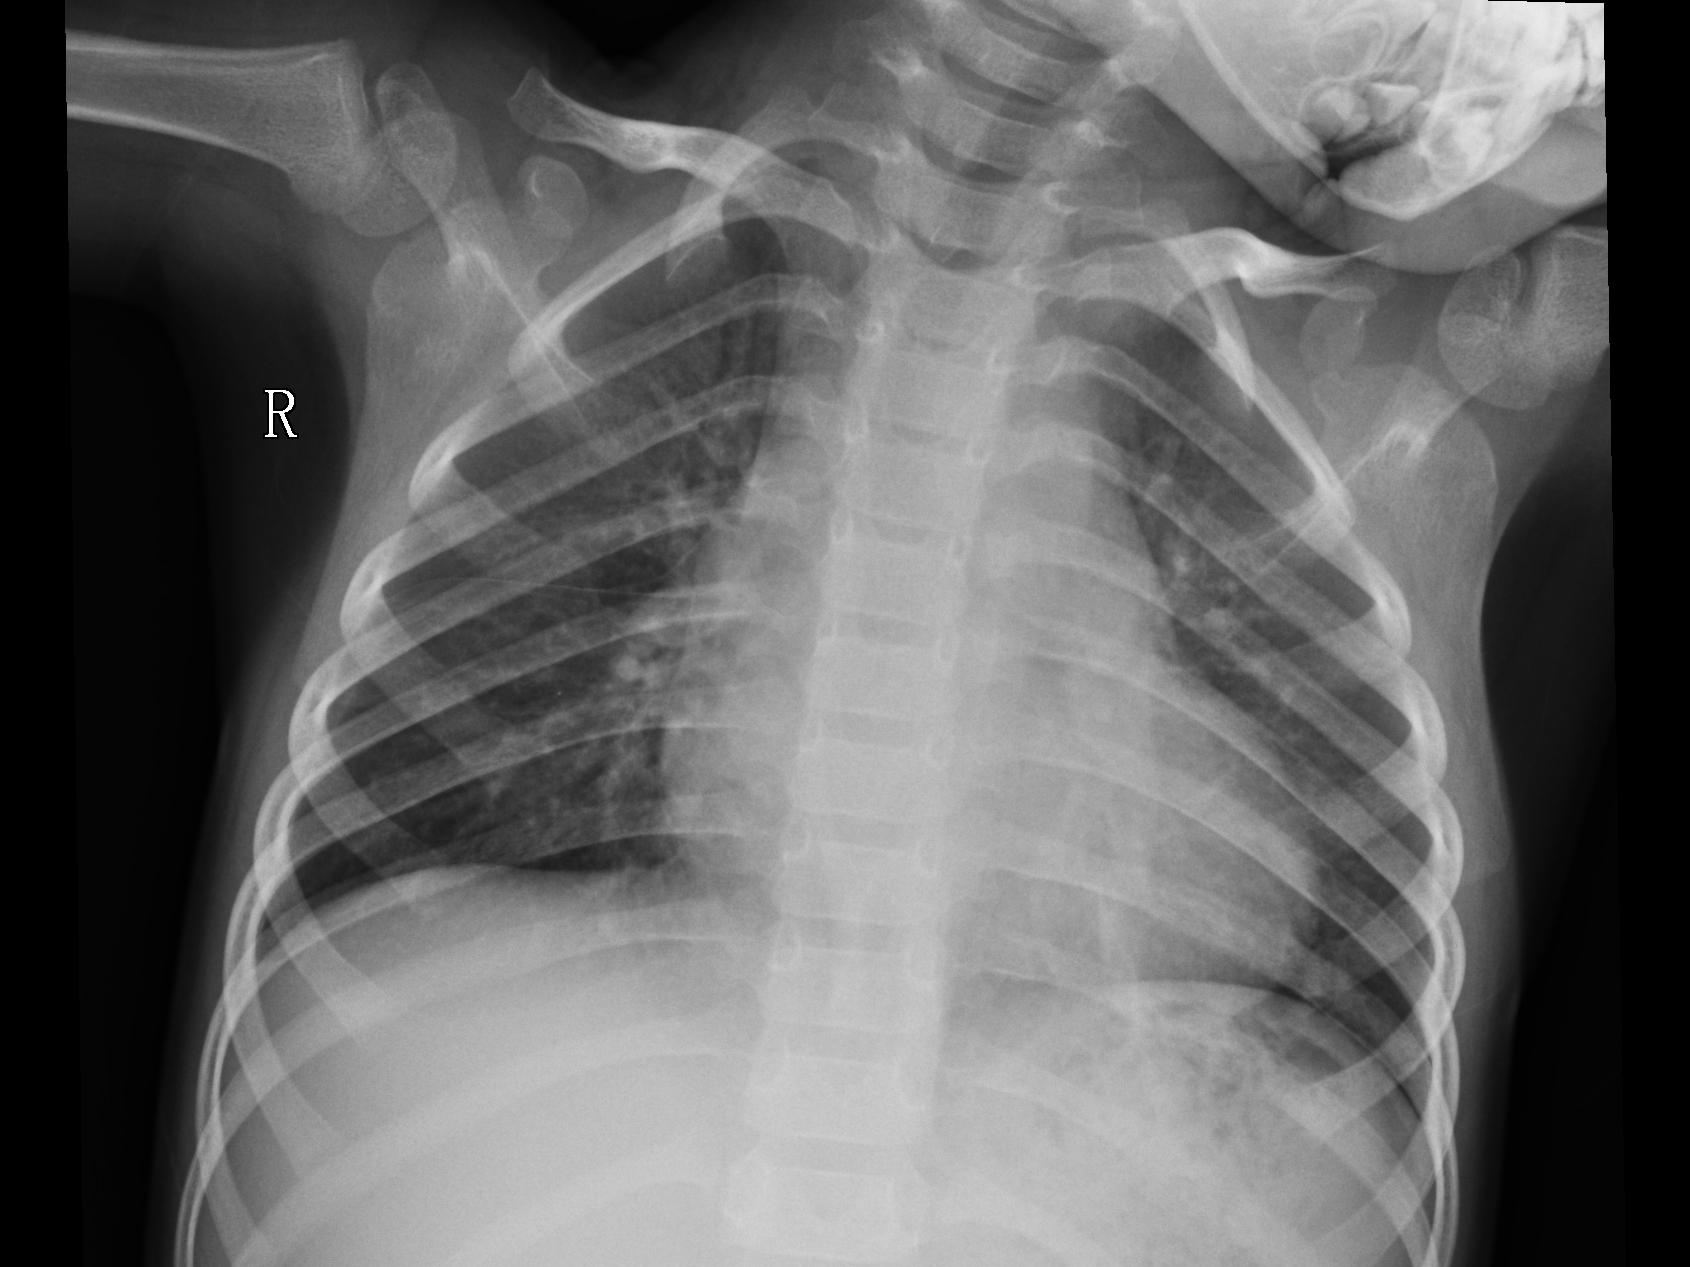
Diagnosis: PNEUMONIA